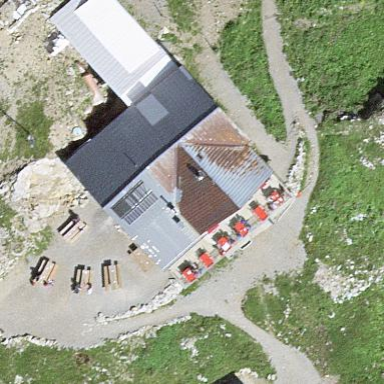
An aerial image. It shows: Restaurant building.